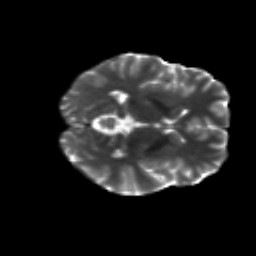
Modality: T2w
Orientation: axial
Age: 21
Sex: female
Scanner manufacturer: siemens
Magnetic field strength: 3 T
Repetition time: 8.8 s
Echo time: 0.085 s